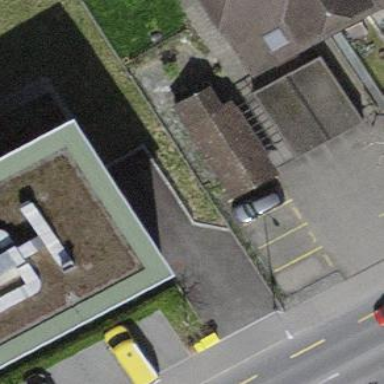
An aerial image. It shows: Garage.